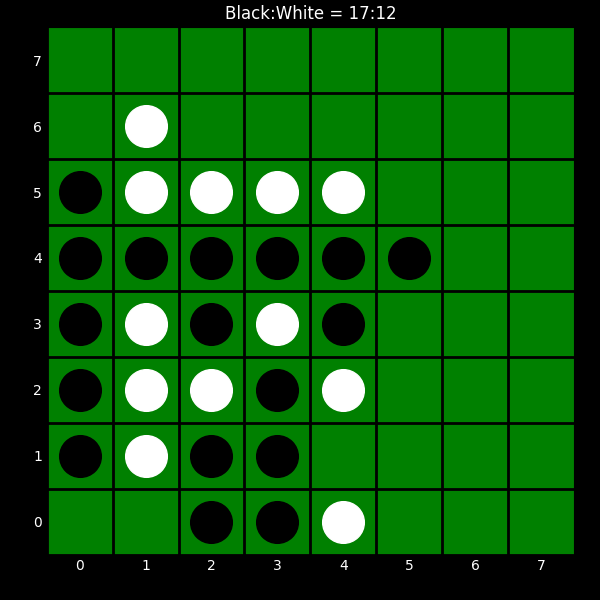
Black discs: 17
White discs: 12